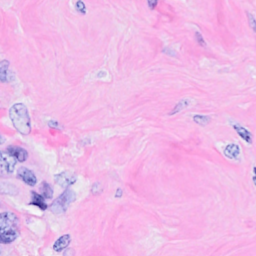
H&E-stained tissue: Breast